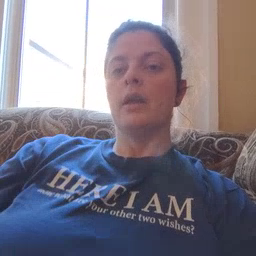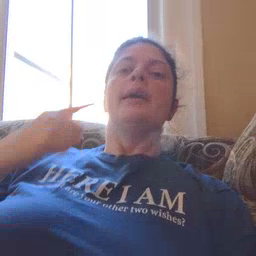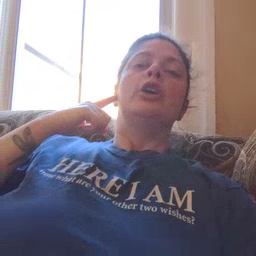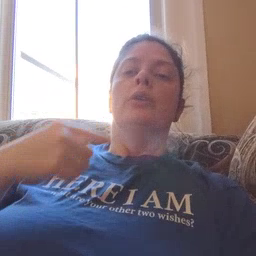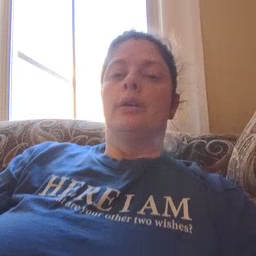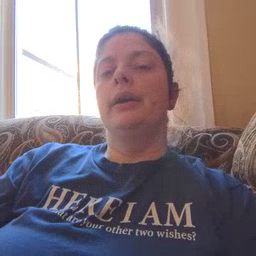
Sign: hear